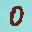
Label: 0